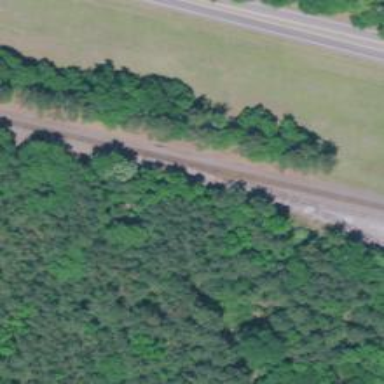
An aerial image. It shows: Railway track.